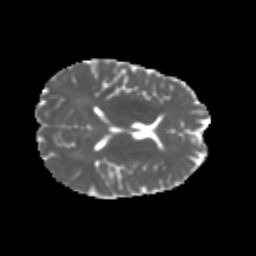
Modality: MD
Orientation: axial
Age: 29
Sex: male
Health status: healthy